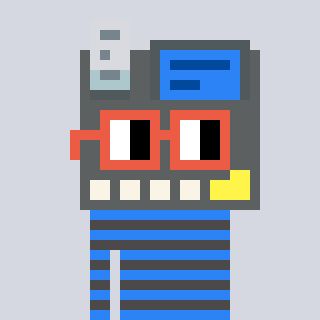
a pixel art character with square orange glasses, a cash register-shaped head and a grayscale-colored body on a cool background